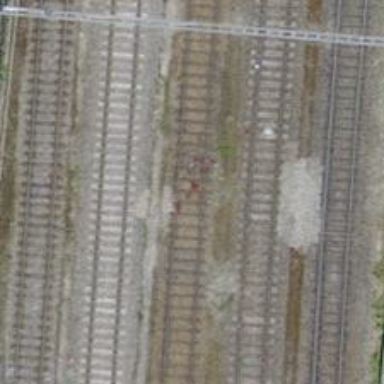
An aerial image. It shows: Rail yard with electrified contact lines for the trains.